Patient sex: M
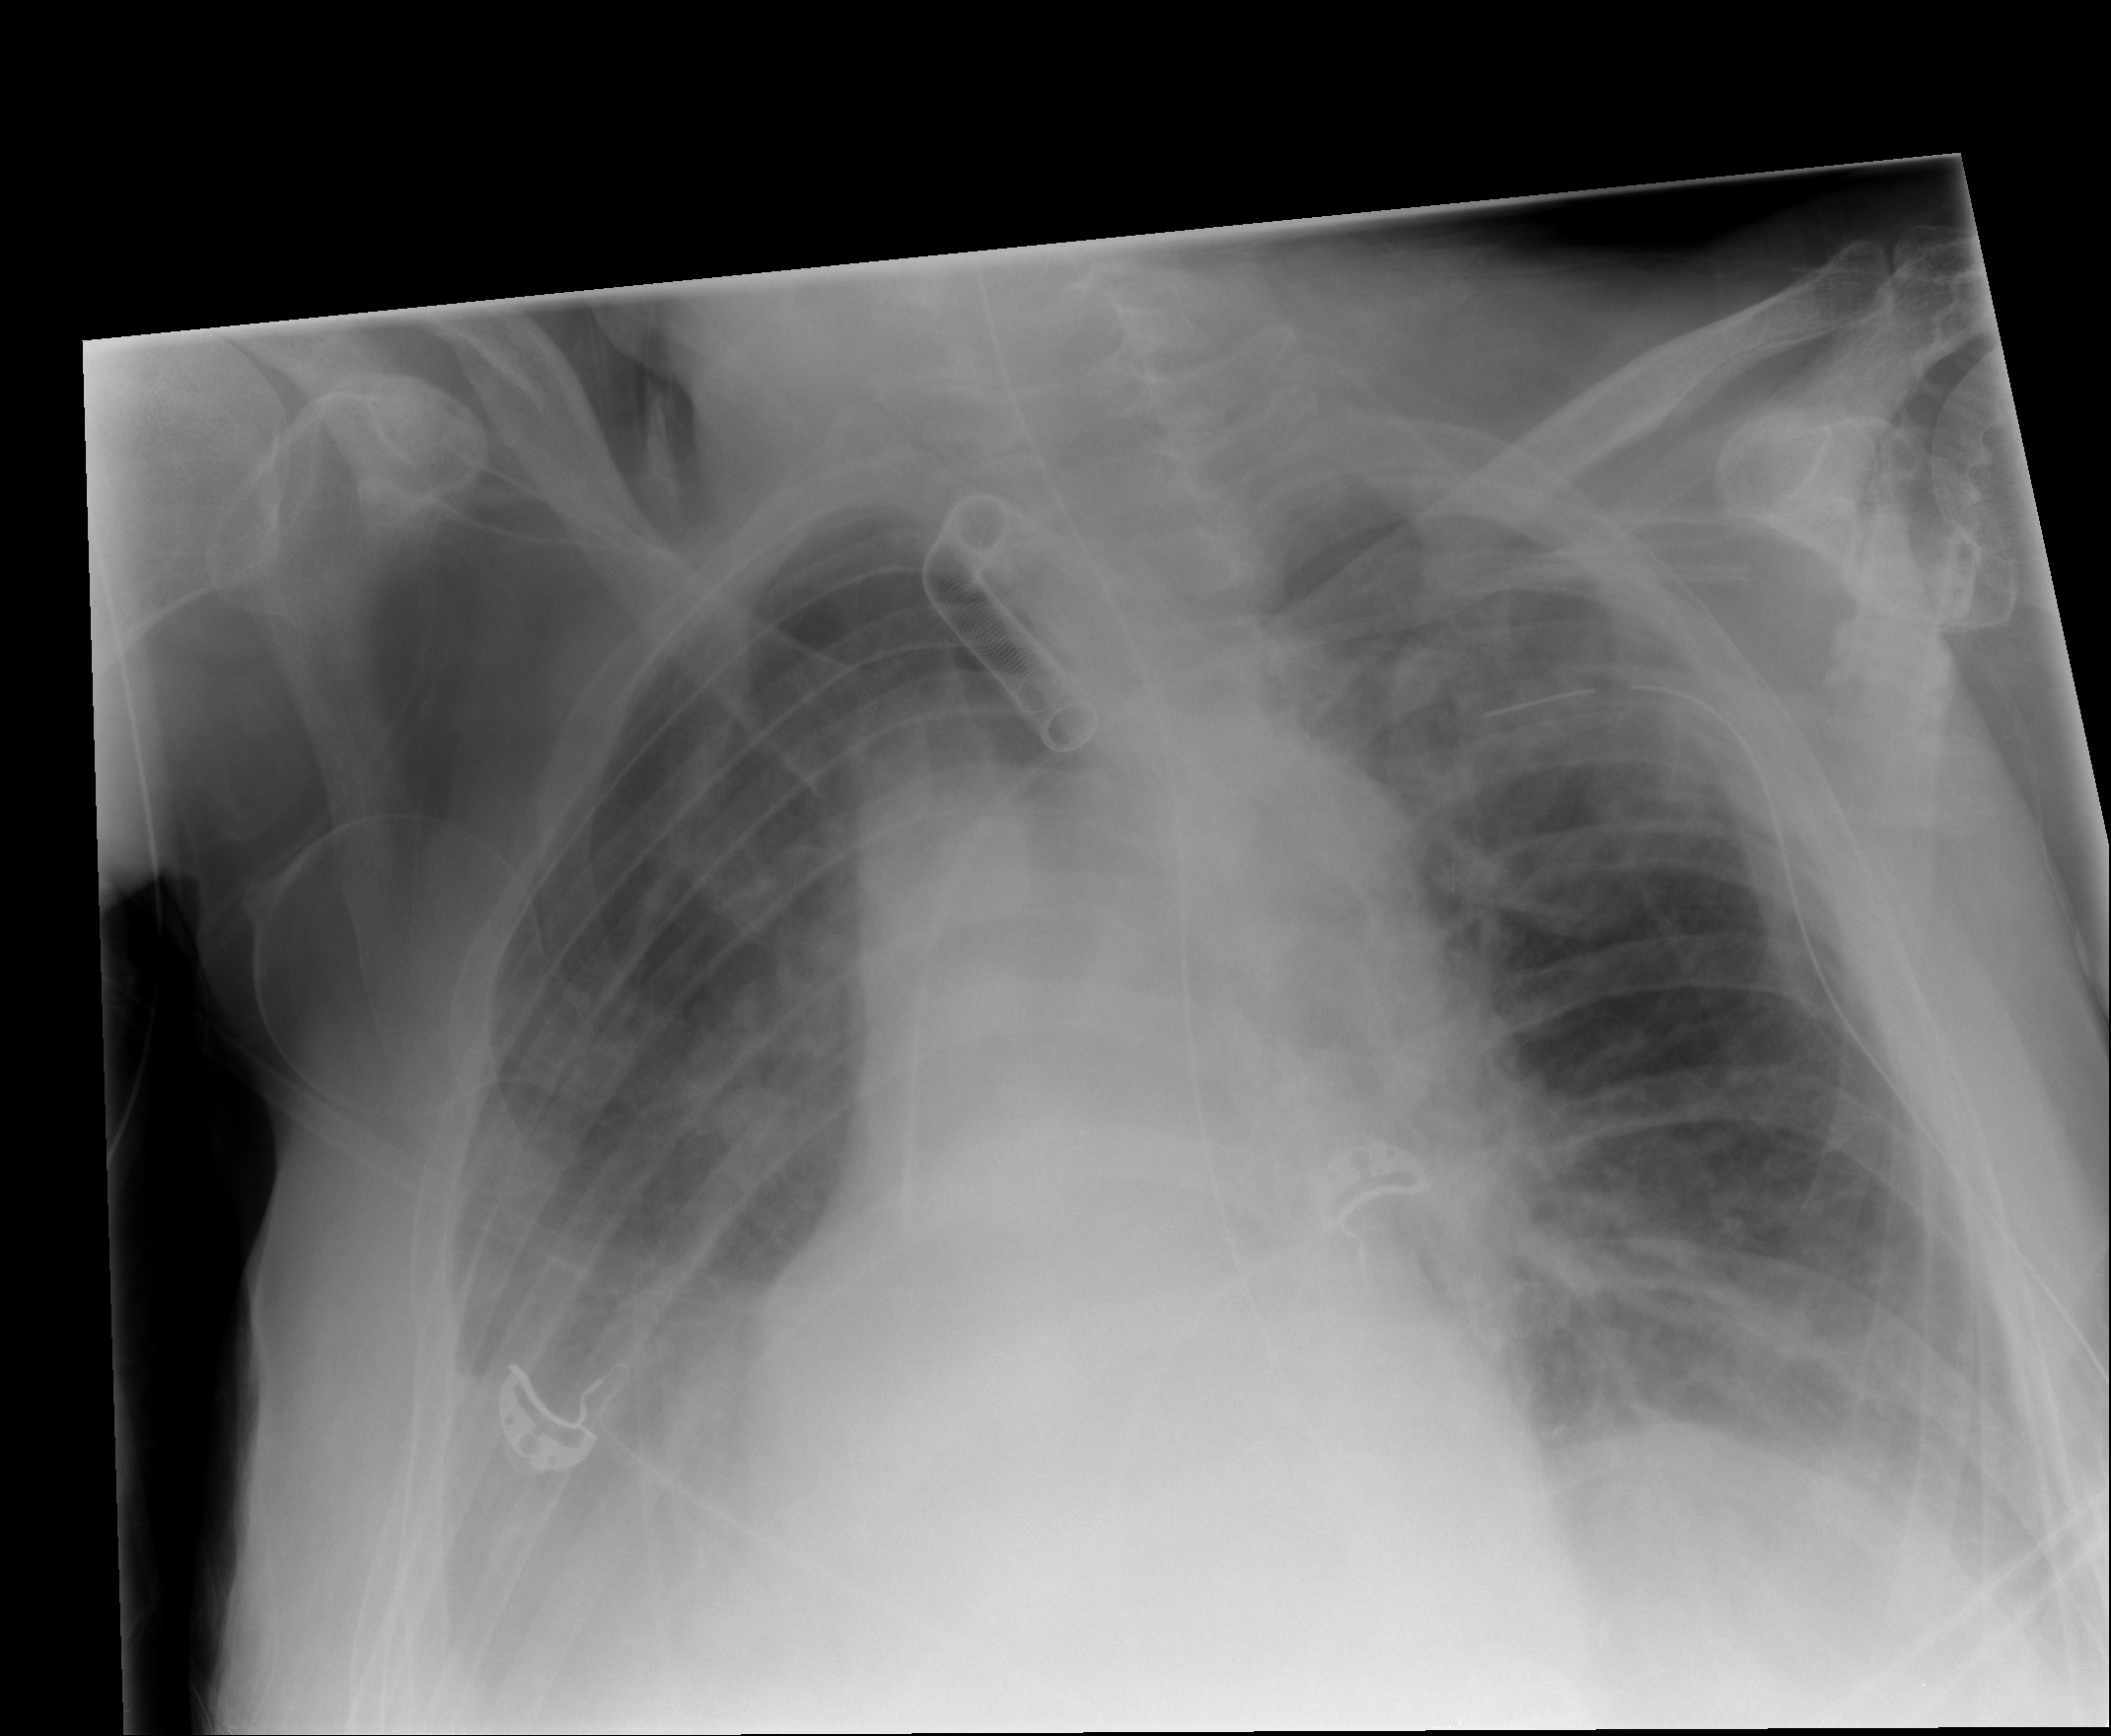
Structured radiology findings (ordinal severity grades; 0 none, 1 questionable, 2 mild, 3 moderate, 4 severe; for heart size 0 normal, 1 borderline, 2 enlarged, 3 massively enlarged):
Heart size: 0
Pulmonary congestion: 2
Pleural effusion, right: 2
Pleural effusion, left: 2
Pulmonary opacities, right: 0
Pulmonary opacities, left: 0
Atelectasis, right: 2
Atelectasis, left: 2